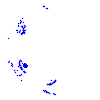
Particle: pion